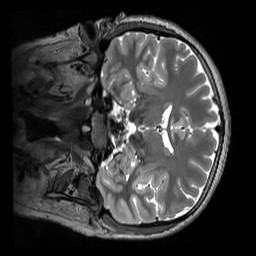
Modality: T2w
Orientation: coronal
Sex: male
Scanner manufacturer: siemens
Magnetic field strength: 3 T
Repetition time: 3.2 s
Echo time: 0.409 s